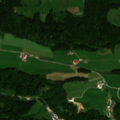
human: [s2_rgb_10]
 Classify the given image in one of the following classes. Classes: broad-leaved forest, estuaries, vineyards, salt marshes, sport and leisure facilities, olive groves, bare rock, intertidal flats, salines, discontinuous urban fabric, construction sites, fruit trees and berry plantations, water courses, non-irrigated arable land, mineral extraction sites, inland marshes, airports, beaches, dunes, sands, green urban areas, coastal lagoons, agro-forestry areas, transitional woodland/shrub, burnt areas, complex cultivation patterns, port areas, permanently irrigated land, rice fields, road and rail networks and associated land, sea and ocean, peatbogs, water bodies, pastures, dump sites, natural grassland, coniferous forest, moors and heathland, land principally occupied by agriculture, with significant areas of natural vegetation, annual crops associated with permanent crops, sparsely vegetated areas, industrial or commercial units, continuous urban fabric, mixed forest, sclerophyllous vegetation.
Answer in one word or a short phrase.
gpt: pastures, mixed forest